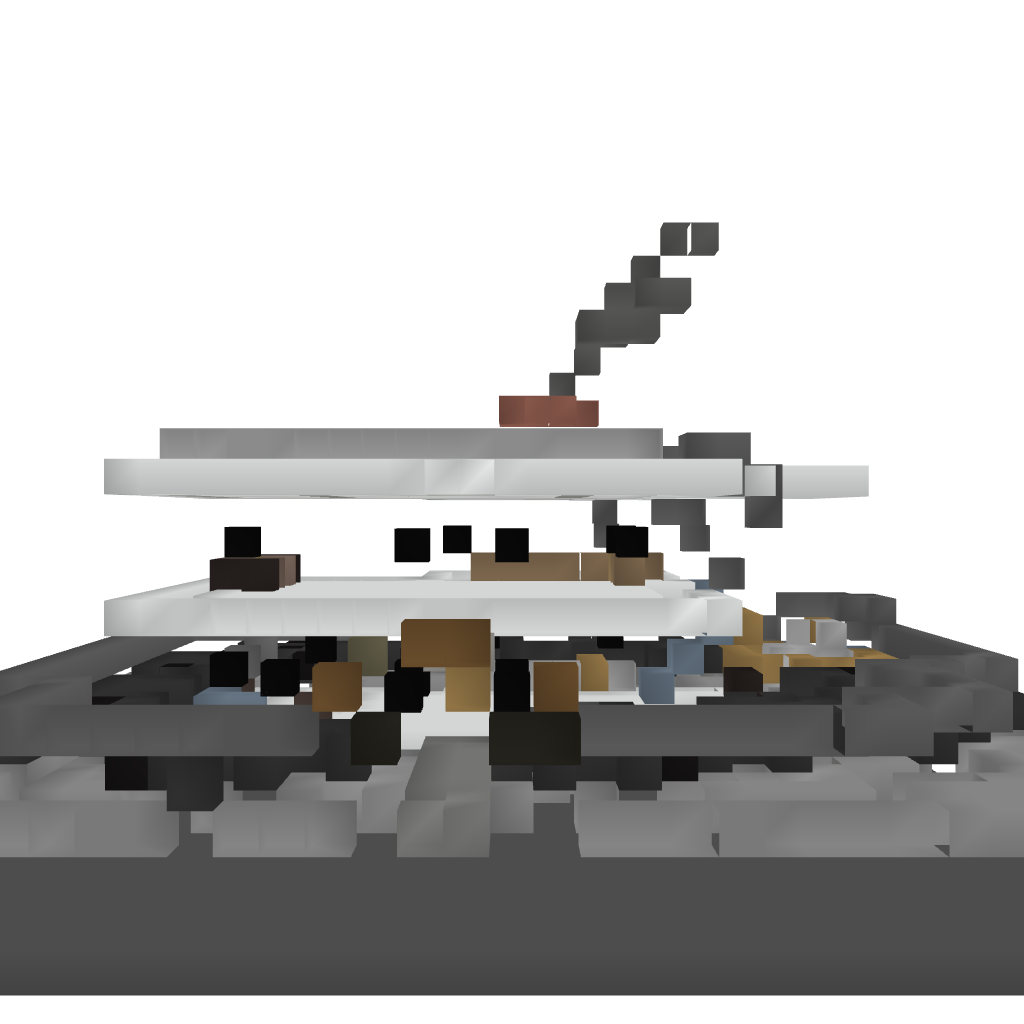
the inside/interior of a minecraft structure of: Modern House #1 By iEdgy